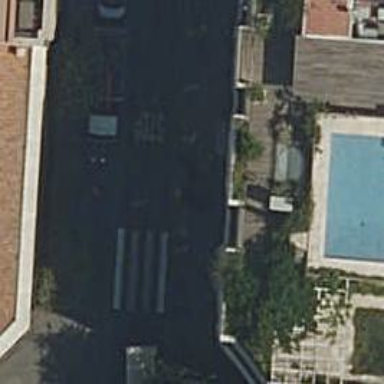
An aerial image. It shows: Motorcycle parking area.